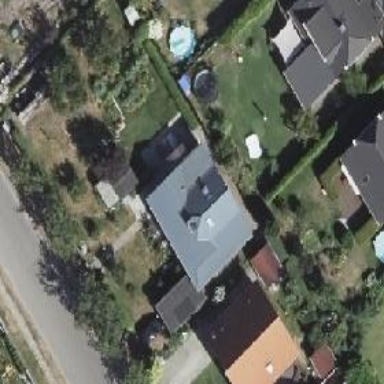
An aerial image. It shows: Detached building.